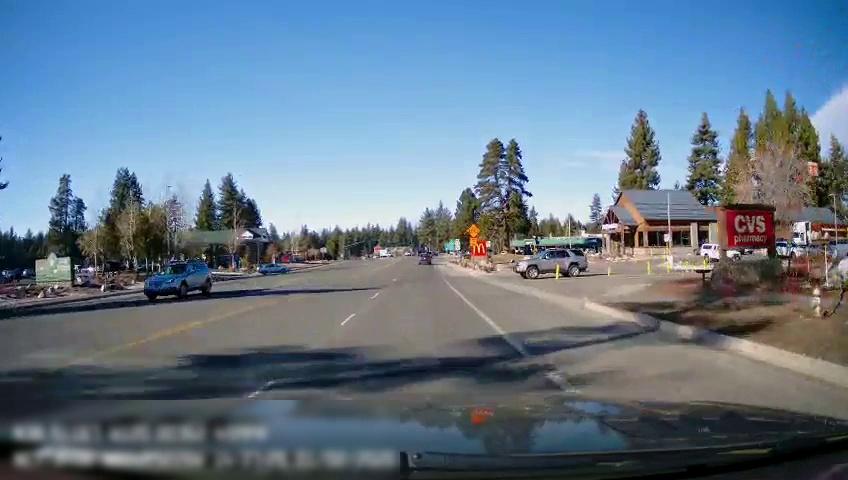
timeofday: Day
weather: Sunny
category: Drivable Space
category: Vehicles | SUV
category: Vehicles | SUV
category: Vehicles | SUV
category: Vehicles | Car
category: Vehicles | SUV
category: Vehicles | SUV
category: Vehicles | SUV
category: Vehicles | SUV
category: Vehicles | SUV
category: Lanes | Opposite Lane
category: Lanes | Current Lane
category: Lanes | Current Lane
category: Lanes | Current Lane